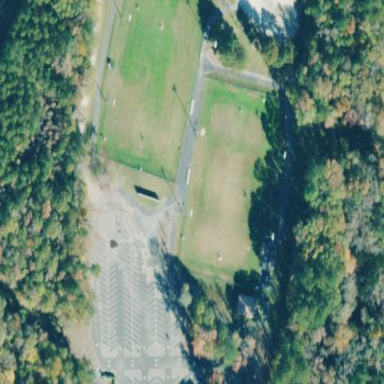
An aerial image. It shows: Lacrosse pitch for leisure sports activities.